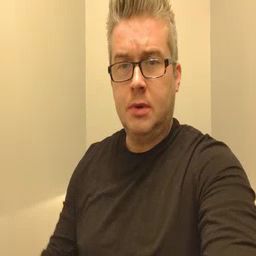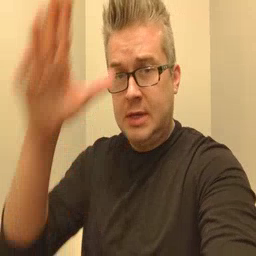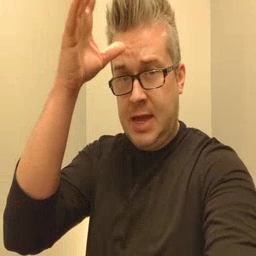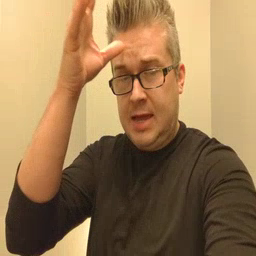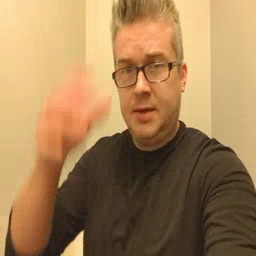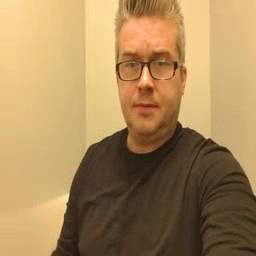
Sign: dad